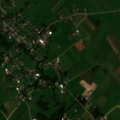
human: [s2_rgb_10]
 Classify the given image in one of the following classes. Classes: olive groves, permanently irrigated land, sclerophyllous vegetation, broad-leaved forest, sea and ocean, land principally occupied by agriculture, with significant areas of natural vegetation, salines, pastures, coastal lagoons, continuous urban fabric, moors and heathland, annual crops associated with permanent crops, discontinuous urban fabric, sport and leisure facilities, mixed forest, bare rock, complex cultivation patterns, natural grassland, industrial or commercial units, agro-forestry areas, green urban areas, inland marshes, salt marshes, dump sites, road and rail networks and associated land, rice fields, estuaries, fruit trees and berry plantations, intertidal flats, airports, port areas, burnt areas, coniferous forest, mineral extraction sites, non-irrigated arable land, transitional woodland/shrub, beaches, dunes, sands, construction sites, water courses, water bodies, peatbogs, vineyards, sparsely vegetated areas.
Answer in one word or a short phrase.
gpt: discontinuous urban fabric, non-irrigated arable land, complex cultivation patterns, broad-leaved forest